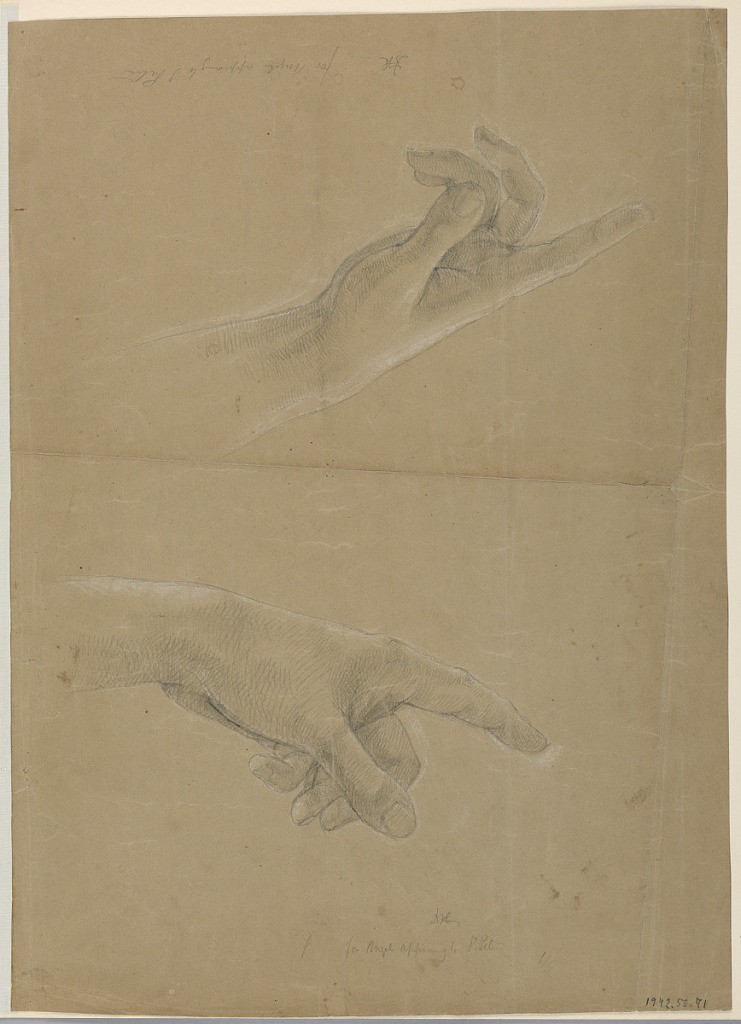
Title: Two Studies of Hand for Angel Appearing to St. Peter in "Early Christian Martyrs"
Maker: Daniel Huntington, American, 1816–1906
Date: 1839–40
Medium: Graphite and white chalk on brown wove paper
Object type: Drawing
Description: Two studies of a hand pointing, one on each side of a folded sheet. Verso: Head of a monk in a hood.